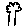
Label: tree